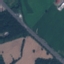
Land use / land cover: Highway